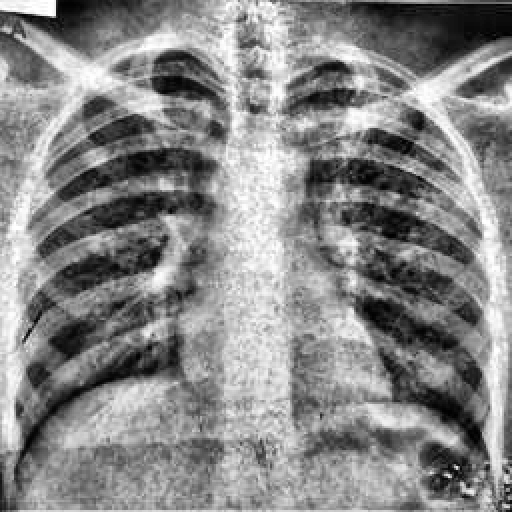
Finding: TUBERCULOSIS